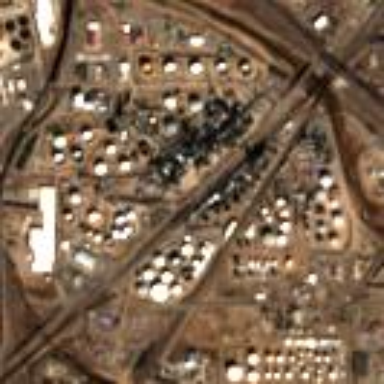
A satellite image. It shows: Industrial area with refinery.